Question: In my program, I am showing GridView and when user do tap on any of the Grid item showing ViewPager
Here i want to know, How can i show current position of total position, like we normally see in Image Gallery
I would like to show current position of ViewPager with Total of Grid Items in textView
'''
3 of 11
'''
This is what i am trying to get:

GridView
'''
public class MainActivity extends Activity {
@Override
public void onCreate(Bundle savedInstanceState) {
super.onCreate(savedInstanceState);
// Set title for the GridView
setTitle("GridView");
// Get the view from grid_view.xml
setContentView(R.layout.grid_view);
// Set the images from ImageAdapter.java to GridView
GridView gridview = (GridView) findViewById(R.id.gridview);
gridview.setAdapter(new ImageAdapter(this));
// Listening to GridView item click
gridview.setOnItemClickListener(new OnItemClickListener() {
public void onItemClick(AdapterView<?> parent, View v, int position, long id) {
// Launch ImageViewPager.java on selecting GridView Item
Intent i = new Intent(getApplicationContext(), ImageViewPager.class);
// Show a simple toast message for the item position
Toast.makeText(MainActivity.this, "" + position, Toast.LENGTH_SHORT).show();
// Send the click position to ImageViewPager.java using intent
i.putExtra("id", position);
// Start ImageViewPager
startActivity(i);
}
});
}
'''
'''
public class ImageViewPager extends Activity {
// Declare Variable
int position;
TextView textView;
@Override
public void onCreate(Bundle savedInstanceState) {
super.onCreate(savedInstanceState);
// Set title for the ViewPager
setTitle("ViewPager");
// Get the view from view_pager.xml
setContentView(R.layout.view_pager);
// Retrieve data from MainActivity on item click event
Intent p = getIntent();
position = p.getExtras().getInt("id");
textView = (TextView) findViewById(R.id.textView1);
ImageAdapter imageAdapter = new ImageAdapter(this);
List<ImageView> images = new ArrayList<ImageView>();
// Retrieve all the images
for (int i = 0; i < imageAdapter.getCount(); i++) {
ImageView imageView = new ImageView(this);
imageView.setImageResource(imageAdapter.mThumbIds[i]);
imageView.setScaleType(ImageView.ScaleType.CENTER);
images.add(imageView);
}
// Set the images into ViewPager
ImagePagerAdapter pageradapter = new ImagePagerAdapter(images);
ViewPager viewpager = (ViewPager) findViewById(R.id.pager);
viewpager.setAdapter(pageradapter);
// Show images following the position
viewpager.setCurrentItem(position);
}
}
'''
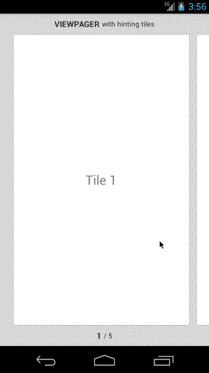
Answer: You shoul set text onPageSelected.
'''
viewPager.setOnPageChangeListener(new OnPageChangeListener() {
@Override
public void onPageSelected(int arg0) {
// TODO Auto-generated method stub
System.out.println("Current position=="+num);
textView.setText((arg0+1)+" of "+ images.size());
}
@Override
public void onPageScrolled(int arg0, float arg1, int arg2) {
// TODO Auto-generated method stub
System.out.println("onPageScrolled");
}
@Override
public void onPageScrollStateChanged(int num) {
// TODO Auto-generated method stub
}
});
'''